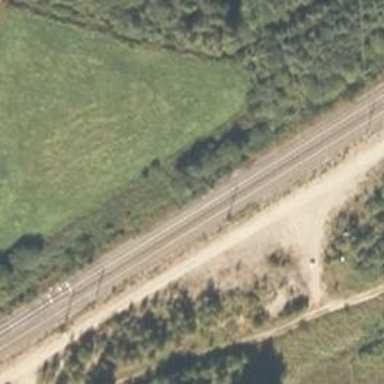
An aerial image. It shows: Railway track with continuous electrified contact line.